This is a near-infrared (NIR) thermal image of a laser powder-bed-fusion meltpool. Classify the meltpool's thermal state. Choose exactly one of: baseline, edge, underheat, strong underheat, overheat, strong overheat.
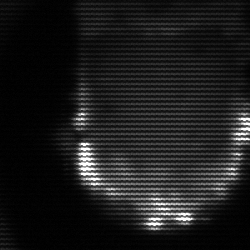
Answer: baseline